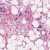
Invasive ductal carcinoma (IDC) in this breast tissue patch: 0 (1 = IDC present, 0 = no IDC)